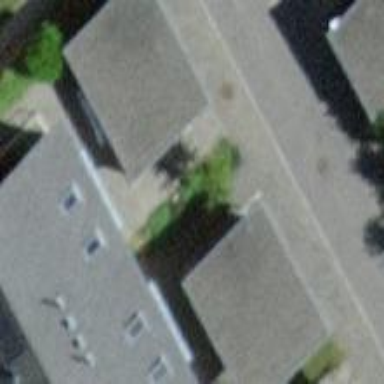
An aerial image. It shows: View of roof of building.